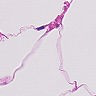
Metastatic tissue present: no